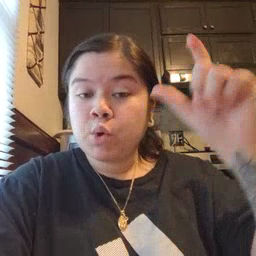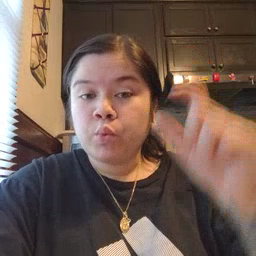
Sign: moon